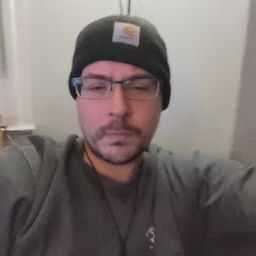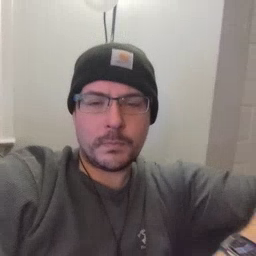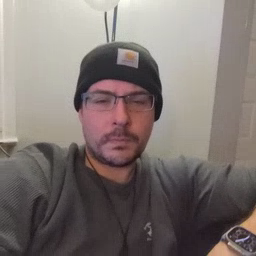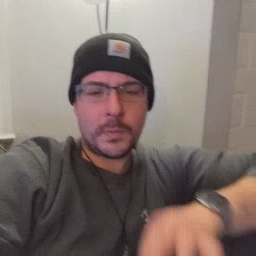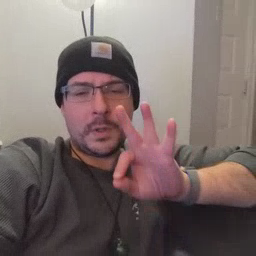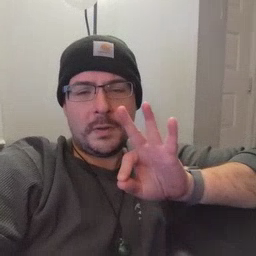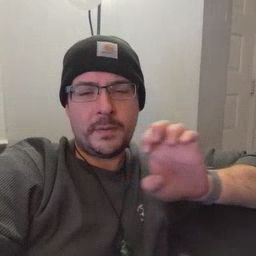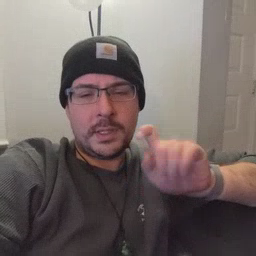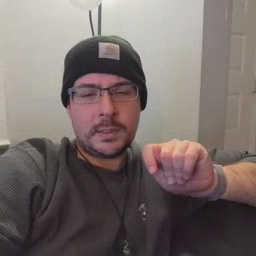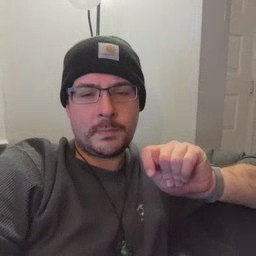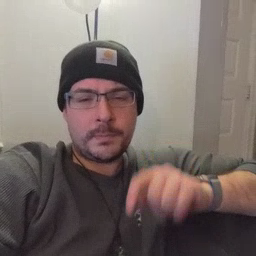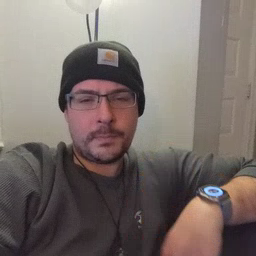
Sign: feet